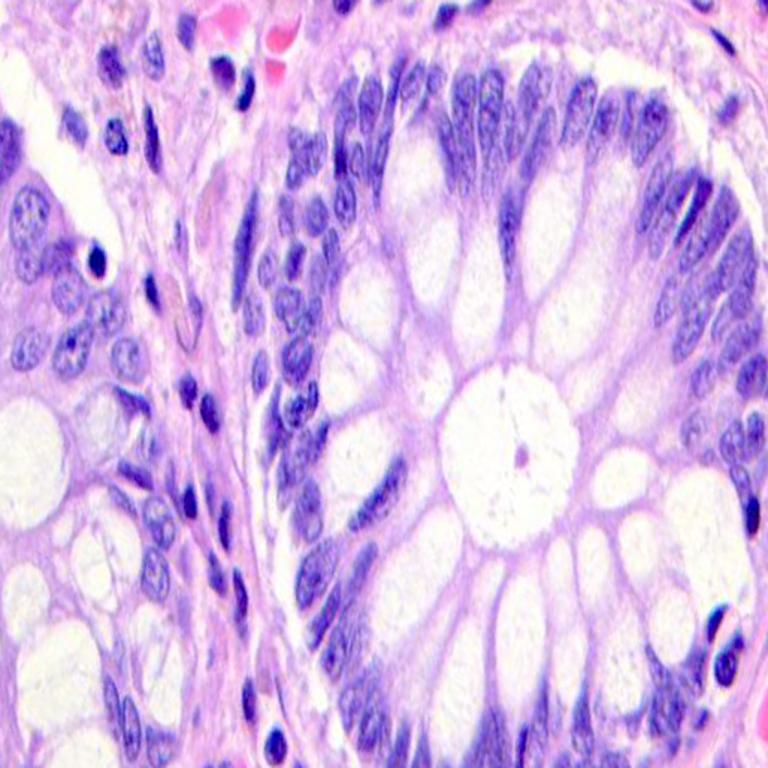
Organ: colon
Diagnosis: benign